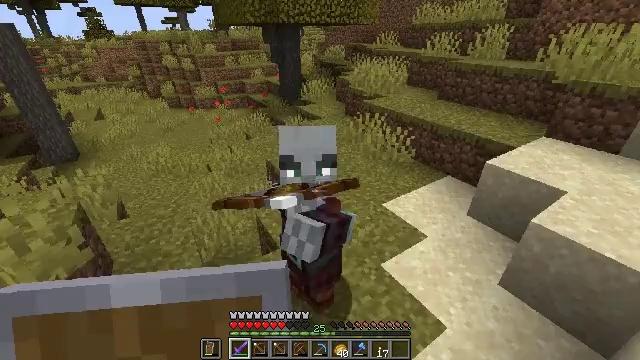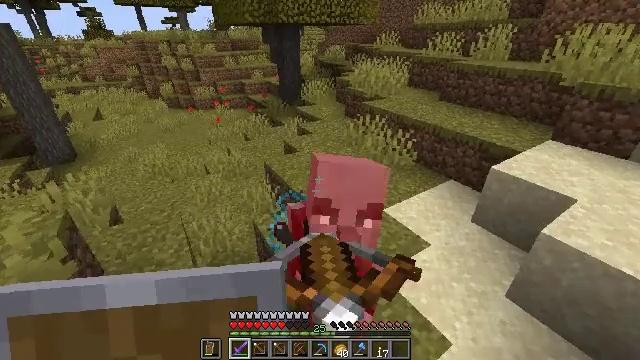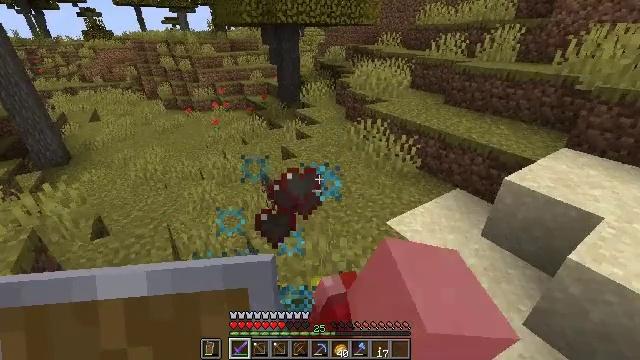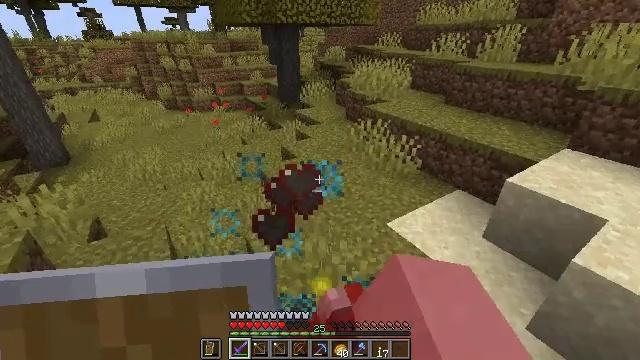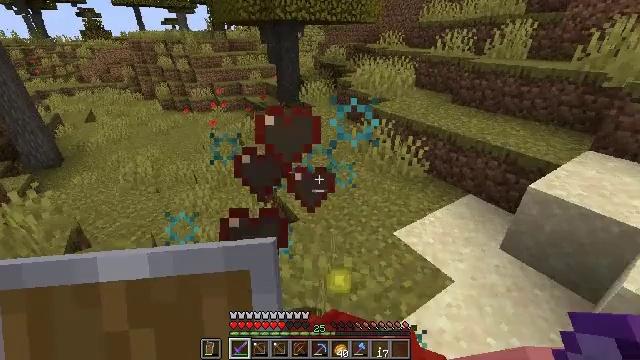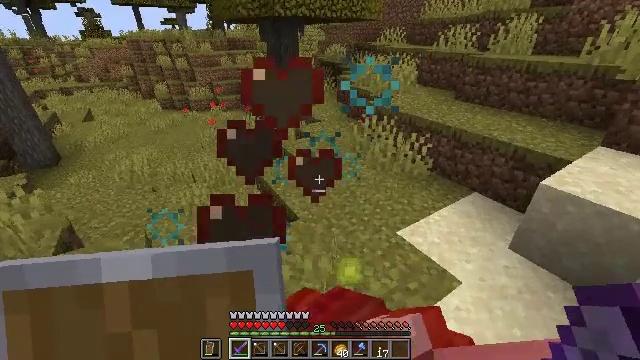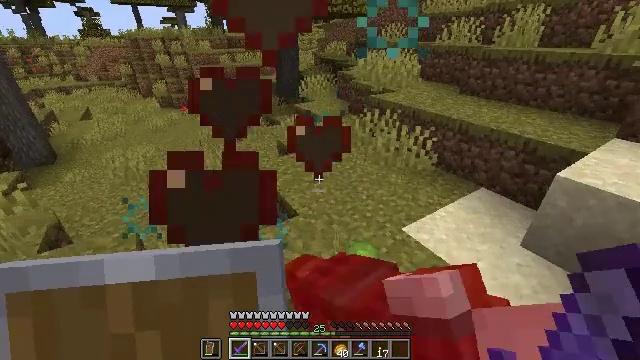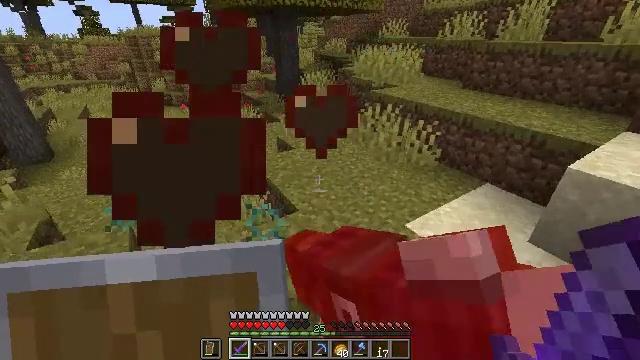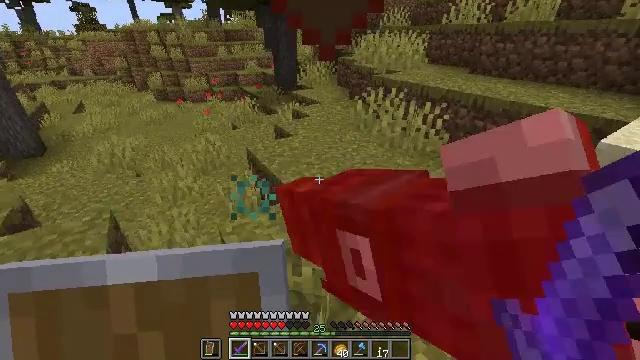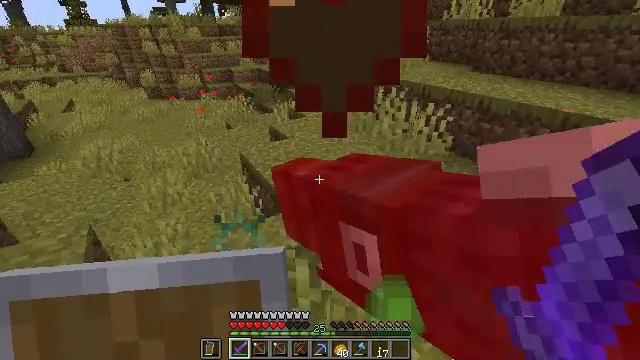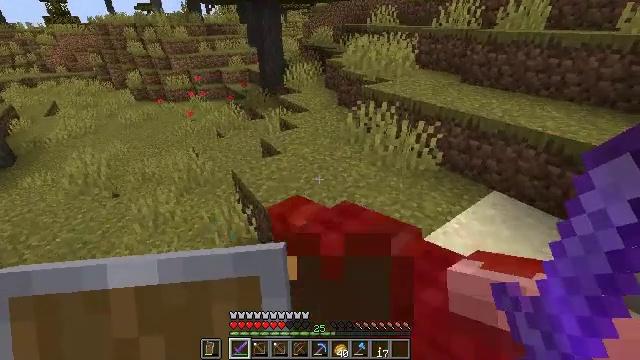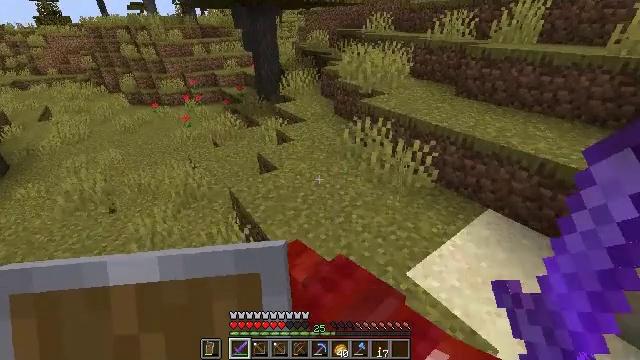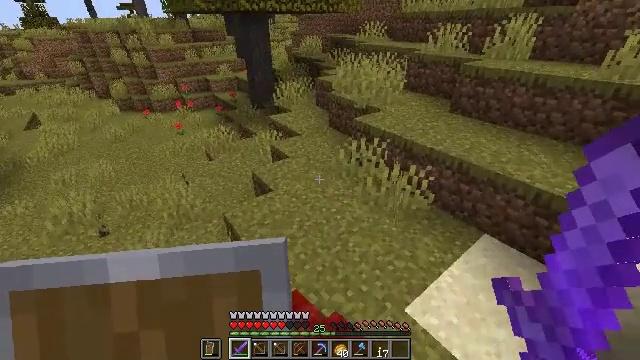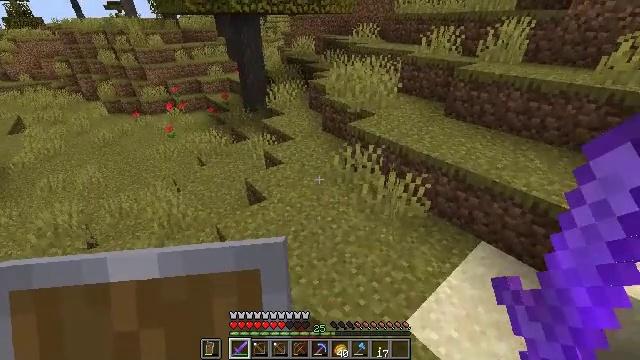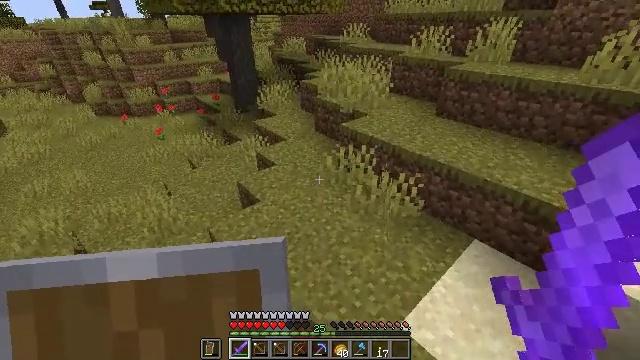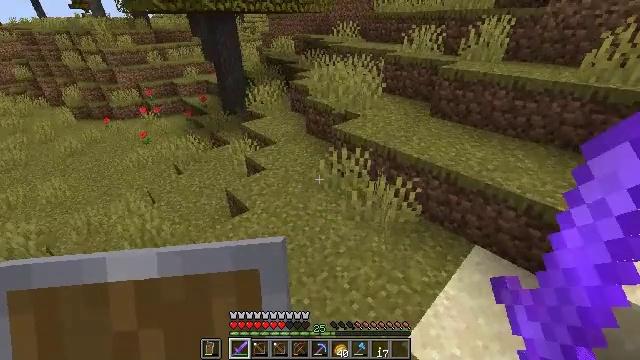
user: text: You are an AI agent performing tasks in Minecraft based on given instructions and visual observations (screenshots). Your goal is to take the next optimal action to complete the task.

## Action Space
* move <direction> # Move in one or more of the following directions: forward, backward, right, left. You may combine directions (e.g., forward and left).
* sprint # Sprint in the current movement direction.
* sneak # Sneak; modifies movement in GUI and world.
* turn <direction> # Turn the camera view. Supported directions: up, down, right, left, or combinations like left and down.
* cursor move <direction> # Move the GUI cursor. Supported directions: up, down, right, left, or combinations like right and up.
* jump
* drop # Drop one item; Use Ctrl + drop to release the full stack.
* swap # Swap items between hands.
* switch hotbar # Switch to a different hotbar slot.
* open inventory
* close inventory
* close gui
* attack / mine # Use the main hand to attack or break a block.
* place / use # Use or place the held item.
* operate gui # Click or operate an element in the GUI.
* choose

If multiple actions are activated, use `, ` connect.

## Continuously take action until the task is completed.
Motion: motion action
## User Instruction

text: Collect the white wall banner by attacking it.
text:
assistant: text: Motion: move forward
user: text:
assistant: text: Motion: move forward
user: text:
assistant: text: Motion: move forward
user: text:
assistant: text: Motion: move forward
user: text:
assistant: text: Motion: move forward
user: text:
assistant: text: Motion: move forward
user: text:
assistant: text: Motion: move forward, jump
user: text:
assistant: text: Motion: move forward, jump
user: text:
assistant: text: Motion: move forward, jump
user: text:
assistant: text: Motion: move forward, turn right, jump
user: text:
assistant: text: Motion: move forward, jump
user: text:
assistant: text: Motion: move forward, turn right, jump
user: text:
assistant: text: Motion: move forward, turn right, jump
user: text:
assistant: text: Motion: move forward, turn right, jump
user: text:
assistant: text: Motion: move forward, turn right
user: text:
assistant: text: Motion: move forward, turn right and up
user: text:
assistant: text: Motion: move forward, turn right and up
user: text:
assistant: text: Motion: turn right and up
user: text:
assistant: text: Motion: turn right
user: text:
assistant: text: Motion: turn right and up
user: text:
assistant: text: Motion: turn right and up
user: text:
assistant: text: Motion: turn right
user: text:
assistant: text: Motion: move forward, turn right
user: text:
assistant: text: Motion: move forward, turn right
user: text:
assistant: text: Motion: move forward
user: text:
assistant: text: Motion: move forward, turn right
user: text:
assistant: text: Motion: move forward
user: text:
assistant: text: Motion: move forward
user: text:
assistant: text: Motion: move forward
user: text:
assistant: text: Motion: move forward